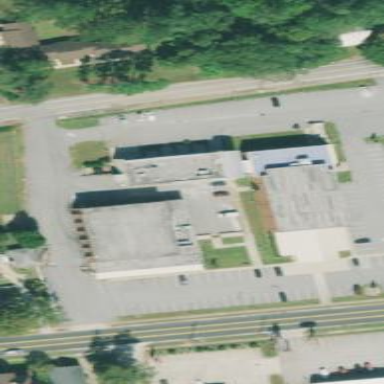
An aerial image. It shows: Community center building.